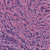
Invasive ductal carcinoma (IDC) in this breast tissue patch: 1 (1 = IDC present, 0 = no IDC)